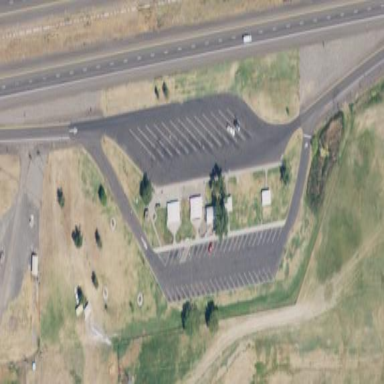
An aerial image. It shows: Rest area on the road.